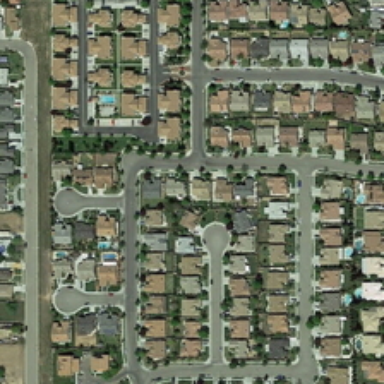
Many buildings and green trees are in a dense residential area .